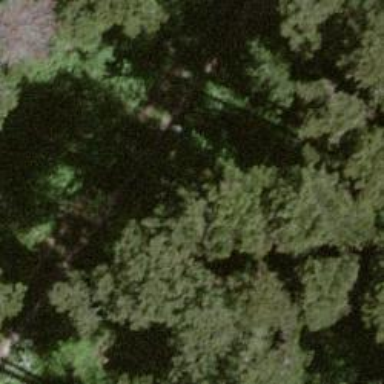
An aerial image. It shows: Path.